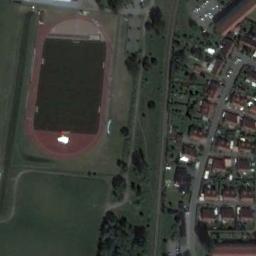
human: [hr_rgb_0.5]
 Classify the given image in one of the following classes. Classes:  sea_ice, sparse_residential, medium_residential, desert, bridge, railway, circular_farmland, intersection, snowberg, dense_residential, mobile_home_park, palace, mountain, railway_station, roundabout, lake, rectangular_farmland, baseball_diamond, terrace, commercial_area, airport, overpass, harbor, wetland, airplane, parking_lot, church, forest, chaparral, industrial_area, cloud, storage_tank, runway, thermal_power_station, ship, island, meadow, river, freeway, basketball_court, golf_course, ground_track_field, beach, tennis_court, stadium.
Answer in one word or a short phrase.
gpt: ground_track_field